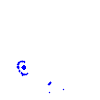
Particle: electron